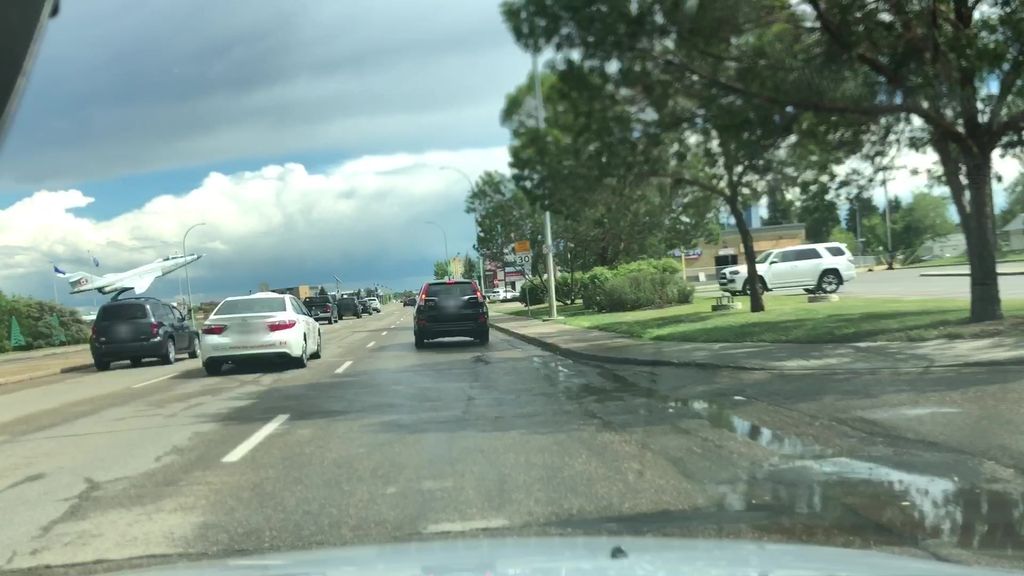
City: edmonton